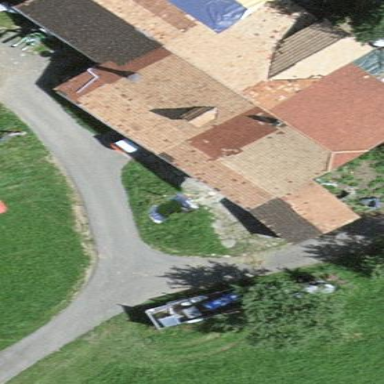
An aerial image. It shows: Farm building.